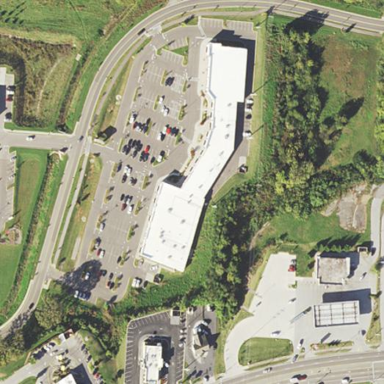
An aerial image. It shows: Retail building.